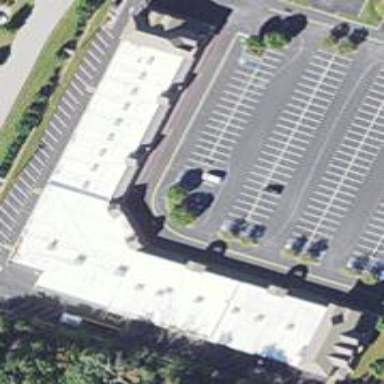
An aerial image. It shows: Mall building.